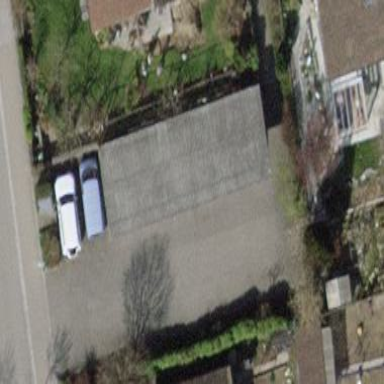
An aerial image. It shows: Parking area with carports. The carport building has flat roof.